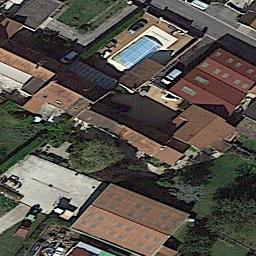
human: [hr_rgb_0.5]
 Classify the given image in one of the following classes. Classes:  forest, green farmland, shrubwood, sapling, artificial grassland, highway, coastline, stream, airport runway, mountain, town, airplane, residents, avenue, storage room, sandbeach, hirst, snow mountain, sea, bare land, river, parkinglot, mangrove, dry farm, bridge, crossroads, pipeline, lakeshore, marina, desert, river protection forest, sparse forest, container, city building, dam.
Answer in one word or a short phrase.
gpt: residents